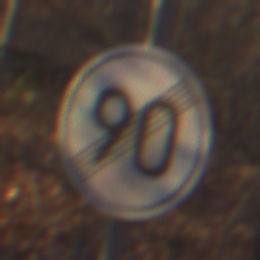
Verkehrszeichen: EndeGeschwindigkeit90
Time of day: SunriseSunset
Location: Outdoor (Nature)
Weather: Clear
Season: Autumn
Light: Natural